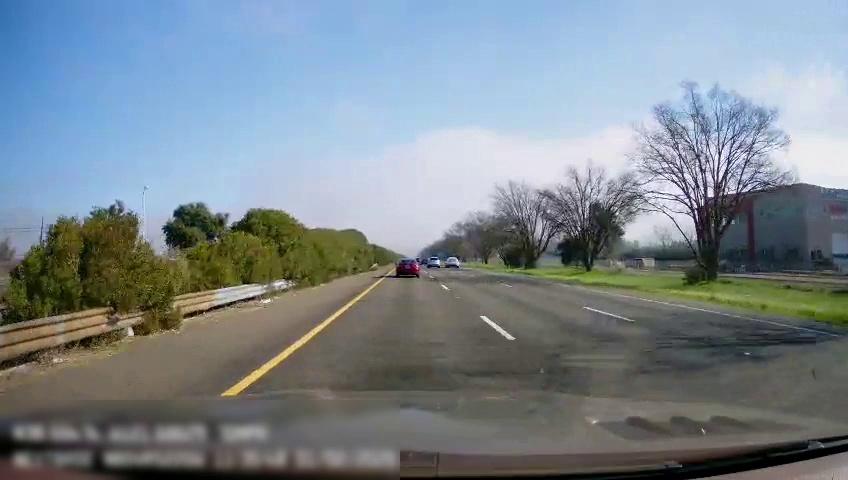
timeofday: Day
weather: Sunny
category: Drivable Space
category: Vehicles | Car
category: Vehicles | SUV
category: Vehicles | SUV
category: Lanes | Current Lane
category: Lanes | Current Lane
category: Lanes | Alternate Lane
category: Lanes | Alternate Lane